Question: For the following table:

I'd like to add a constraint that if IsBanned flag is set to true, the BannedOn field cannot be left empty (cannot be set to null).
How can I do this in MySQL? Here's my CREATE syntax:
'''
CREATE TABLE IF NOT EXISTS 'fa_ranking_system'.'Player' (
'PlayerID' INT NOT NULL AUTO_INCREMENT,
'FK_ServerID' INT NOT NULL,
'PlayerName' VARCHAR(15) NOT NULL,
'RegDate' DATETIME NOT NULL,
'IsBanned' TINYINT(1) NOT NULL,
'LastUpdatedOn' DATETIME NOT NULL,
'LastUpdatedBy' VARCHAR(20) NOT NULL,
'BannedOn' DATETIME NULL,
PRIMARY KEY ('PlayerID', 'FK_ServerID'),
INDEX 'fk_Player_Server_idx' ('FK_ServerID' ASC),
CONSTRAINT 'fk_Player_Server'
FOREIGN KEY ('FK_ServerID')
REFERENCES 'fa_ranking_system'.'Server' ('ServerID')
ON DELETE NO ACTION
ON UPDATE NO ACTION)
'''
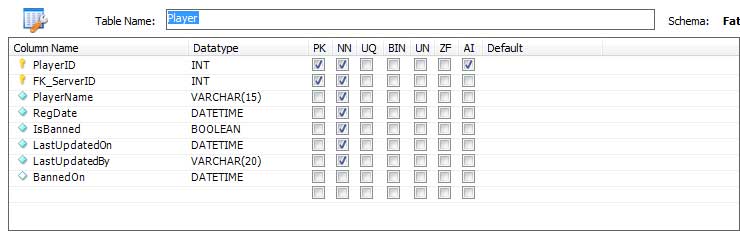
Answer: Actually, you can define conditional structures in DDL syntax. Your field can be either 'NULL' or 'NOT NULL' - there's no third option (and it cannot depend of another field )
But you can still emulate desired behavior via triggers. You can interrupt 'UPDATE'/'INSERT' statement if incoming data is invalid in terms of your logic. That can be done via:
'''
CREATE TRIGGER 'bannedOnCheck'
BEFORE INSERT ON 'fa_ranking_system'.'Player'
FOR EACH ROW
BEGIN
IF(new.IsBanned && new.BannedOn IS NULL) THEN
SIGNAL 'Integrity check failed: can not set banned without ban date'
END IF
END
'''